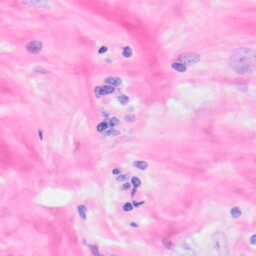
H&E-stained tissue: Kidney